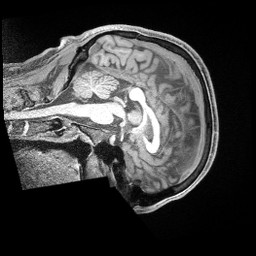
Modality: T1w
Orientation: sagittal
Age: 32
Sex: male
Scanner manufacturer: siemens
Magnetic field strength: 3 T
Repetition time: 2 s
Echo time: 0.00211 s